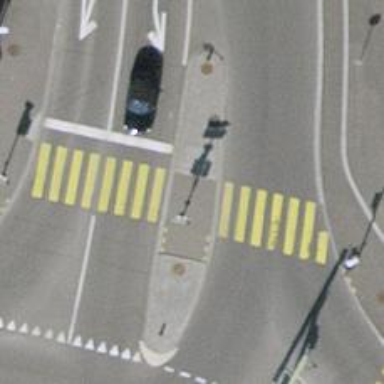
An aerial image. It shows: Footway with traffic signal crossing. Both the footway and cycleway have asphalt surface.